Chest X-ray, PA view. Patient: 54 years old, sex M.
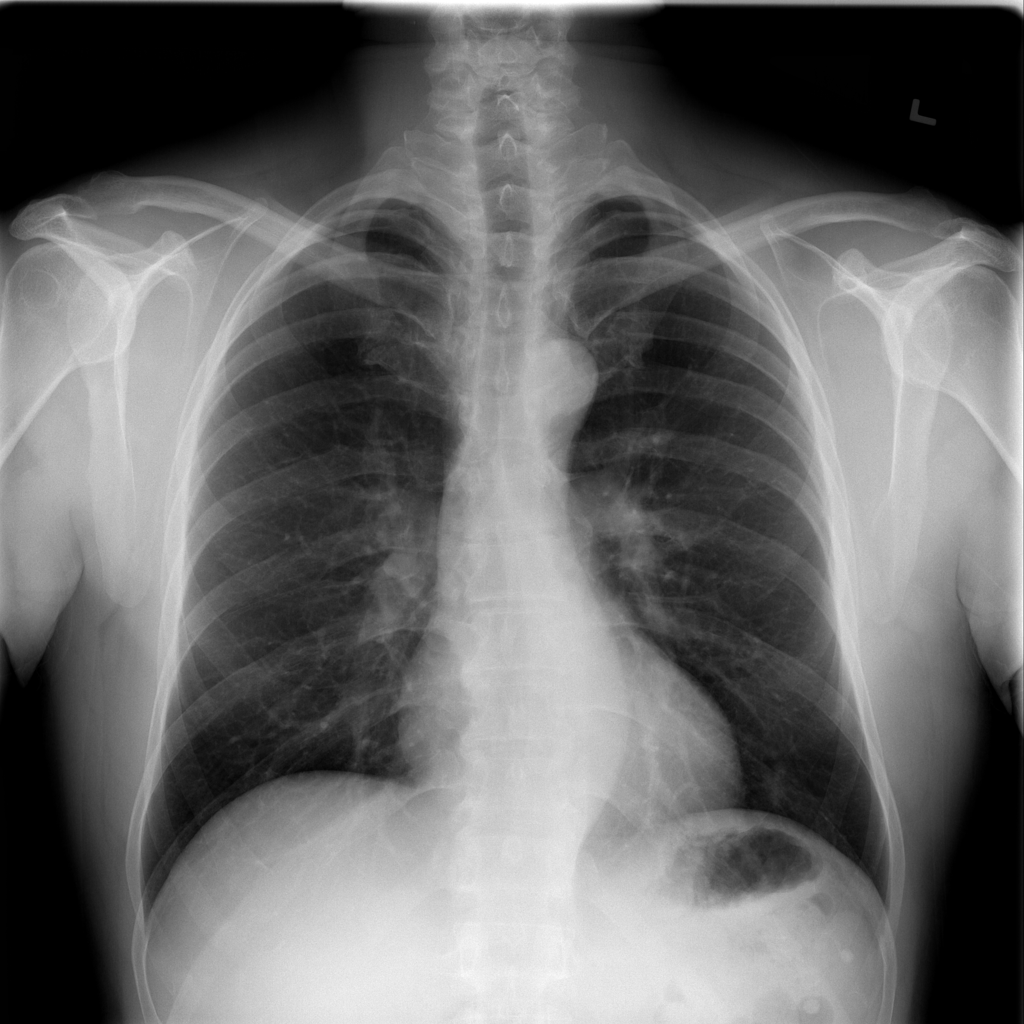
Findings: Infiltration